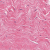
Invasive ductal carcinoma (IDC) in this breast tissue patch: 0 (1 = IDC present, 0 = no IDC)